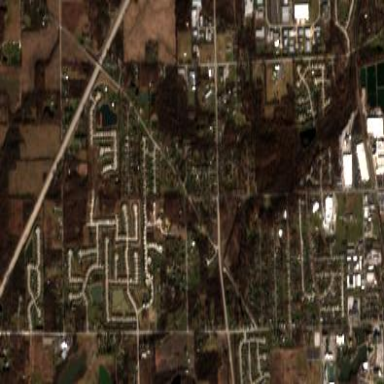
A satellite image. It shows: Located in suburban residential area.